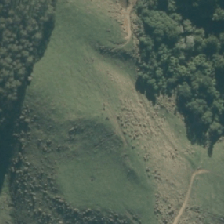
Land cover: grose_broom